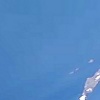
Label: water